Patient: sex M, age 44
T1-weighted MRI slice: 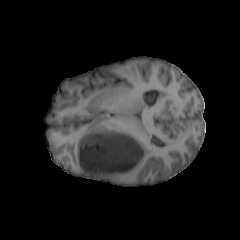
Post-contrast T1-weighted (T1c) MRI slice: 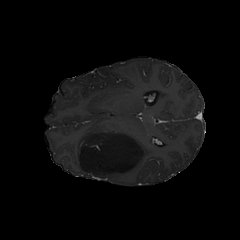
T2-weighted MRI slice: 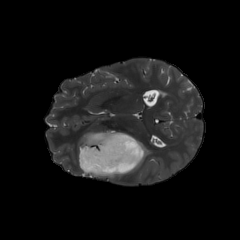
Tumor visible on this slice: yes
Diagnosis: Astrocytoma, IDH-mutant
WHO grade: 3